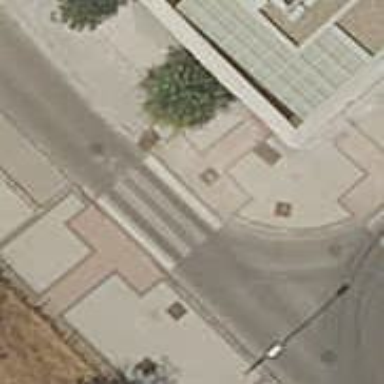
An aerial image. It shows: Footway made of paving stones.